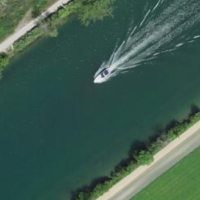
EUNIS habitat code: 15
Species observed at this site:
Phragmites australis
Cornus sanguinea
Typha latifolia